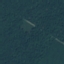
Land use / land cover: Forest